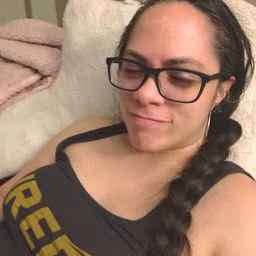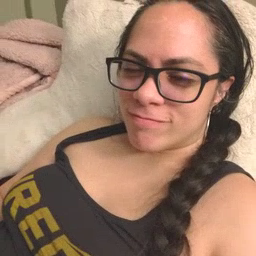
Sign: yes